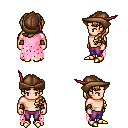
a pixel art fantasy rpg character, male body template, human, light skin, pink tattered cape, magenta pants, blonde princess hairstyle, leather cap, leather bracers, gold boots, four views (front, back, left, right), 2x2 character sprite sheet, small pixel art, hard edges, no anti-aliasing